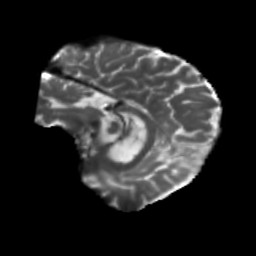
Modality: T2w
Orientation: sagittal
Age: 58
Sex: female
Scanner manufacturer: siemens
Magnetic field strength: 3 T
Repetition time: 5.47 s
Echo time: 0.0854 s